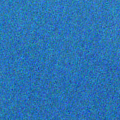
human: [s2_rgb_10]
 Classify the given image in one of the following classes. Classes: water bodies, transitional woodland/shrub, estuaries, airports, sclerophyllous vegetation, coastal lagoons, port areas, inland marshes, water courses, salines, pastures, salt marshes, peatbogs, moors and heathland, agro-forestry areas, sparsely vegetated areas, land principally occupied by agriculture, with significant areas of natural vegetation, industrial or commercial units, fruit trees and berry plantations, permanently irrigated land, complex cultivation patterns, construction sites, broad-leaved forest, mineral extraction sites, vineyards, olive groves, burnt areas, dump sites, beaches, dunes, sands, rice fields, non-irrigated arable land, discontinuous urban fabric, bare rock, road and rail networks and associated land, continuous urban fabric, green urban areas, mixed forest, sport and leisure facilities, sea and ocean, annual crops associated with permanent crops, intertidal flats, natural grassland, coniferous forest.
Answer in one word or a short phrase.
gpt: sea and ocean